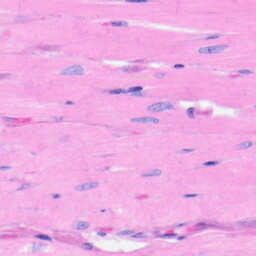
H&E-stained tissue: Heart